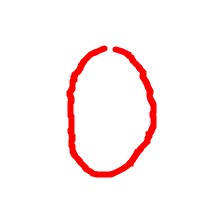
Shape: circle